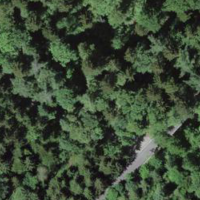
EUNIS habitat code: 44
Species observed at this site:
Garrulus glandarius